RGB frame:
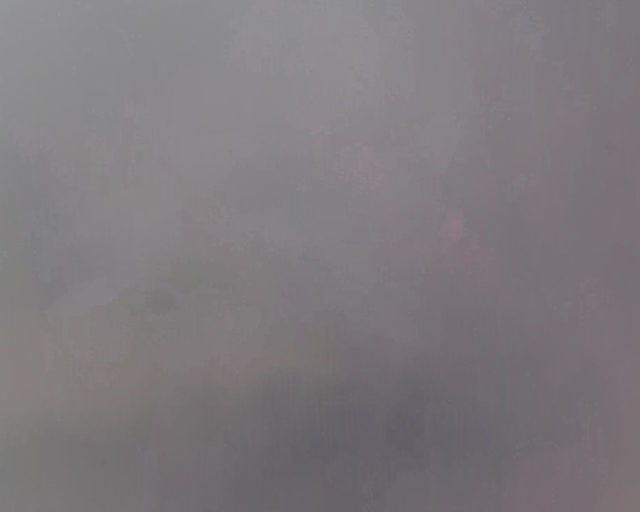
Thermal frame:
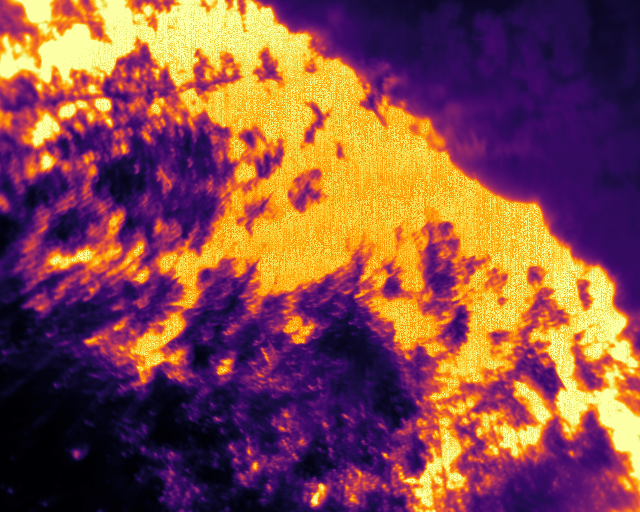
Captured: 2026-02-27 02:37:39
Pixels at or above 80 °C: 169005 (fraction of frame: 0.5158)